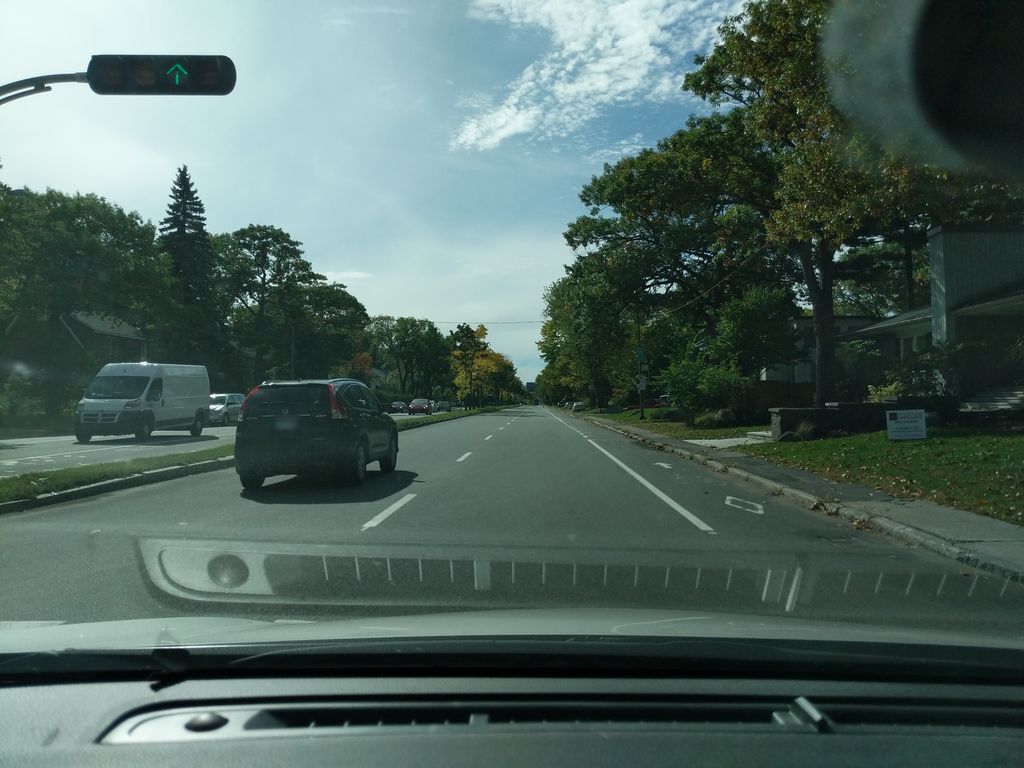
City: quebec_city